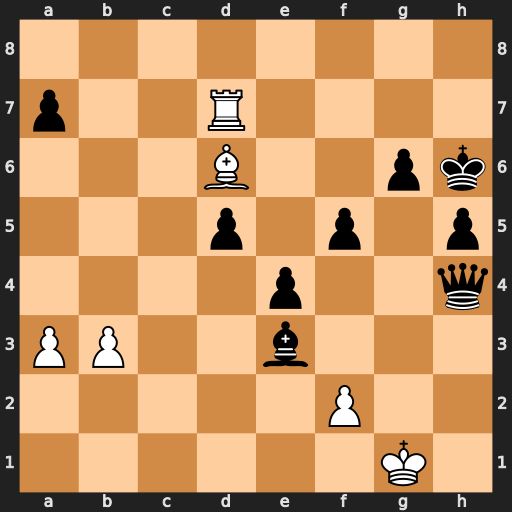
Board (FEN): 8/p2R4/3B2pk/3p1p1p/4p2q/PP2b3/5P2/6K1
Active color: w
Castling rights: -
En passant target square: -
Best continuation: Bf8+ Kg5 Be7+ Kg4 Bxh4